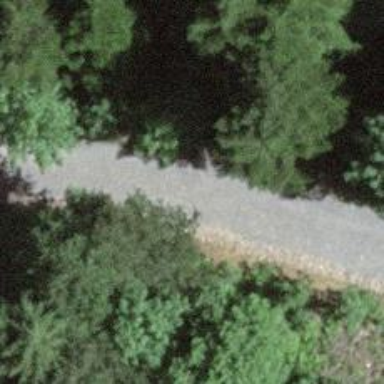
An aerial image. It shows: Well-maintained track road of grade 1.